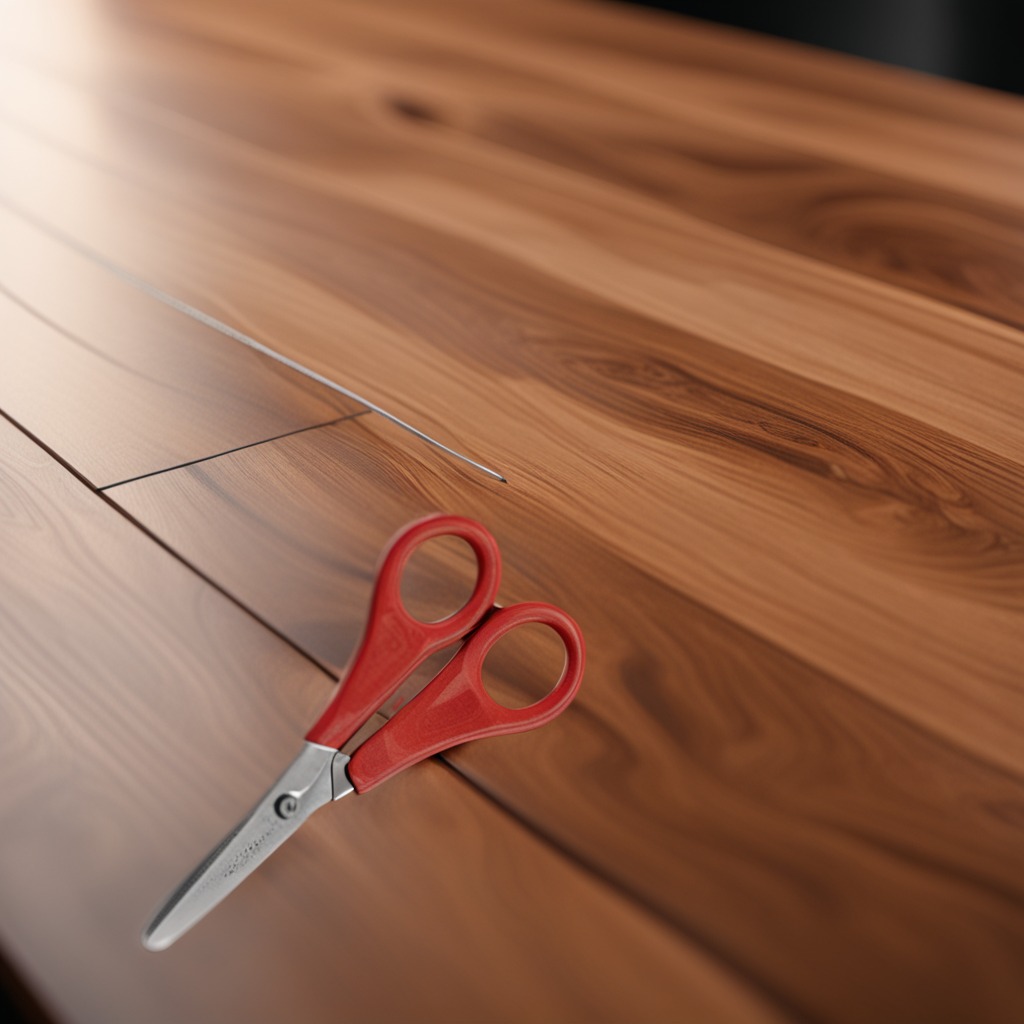
A scissor is lying on the wooden table.